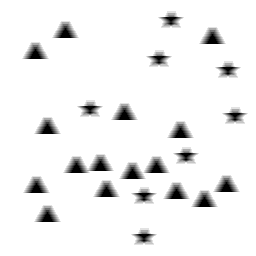
Squares: 0
Triangles: 16
Stars: 8
Total shapes: 24